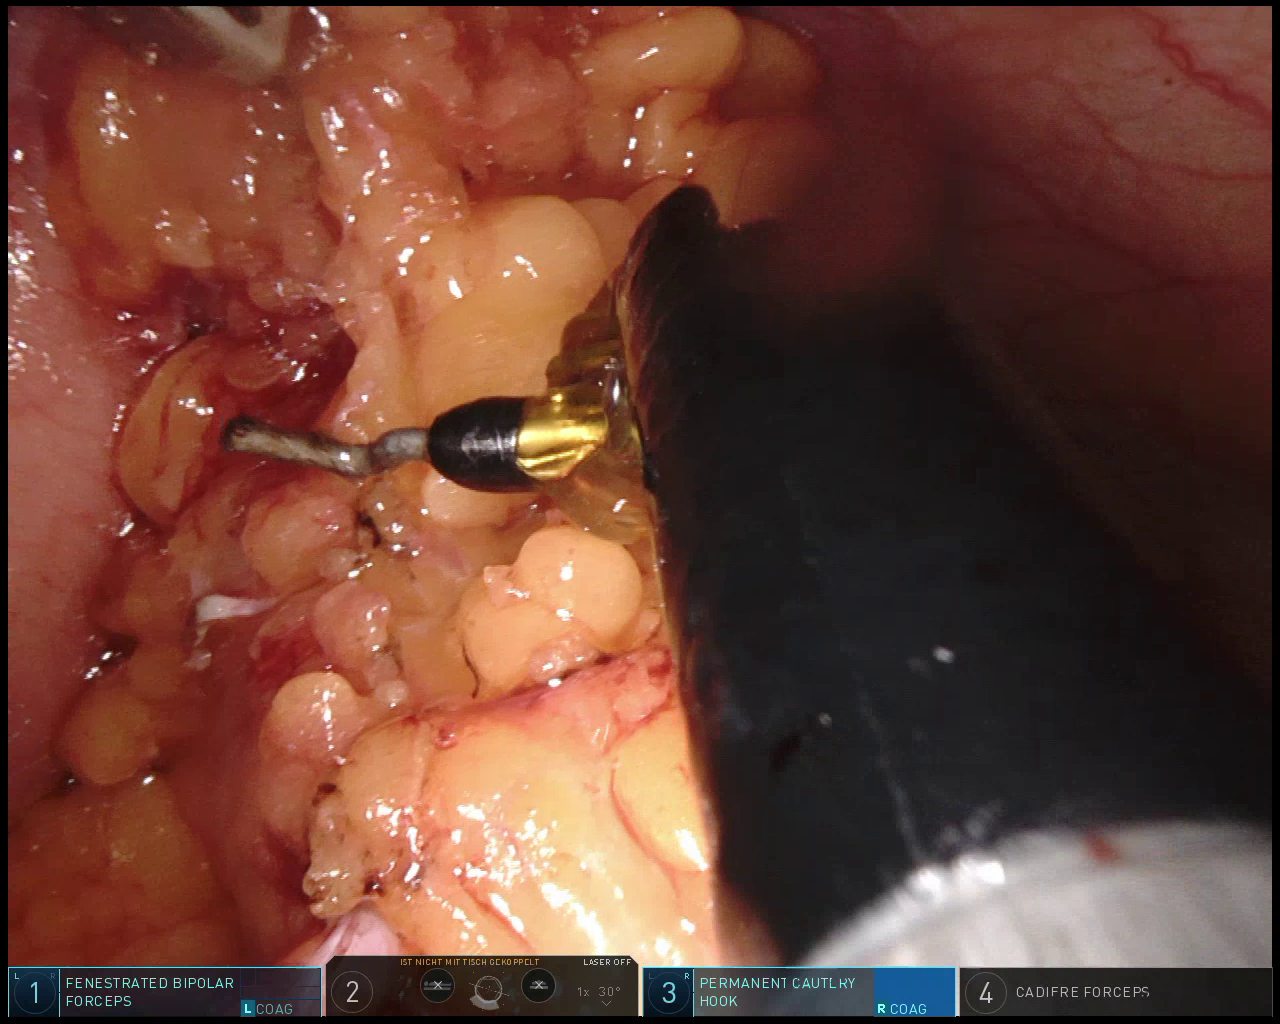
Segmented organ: stomach
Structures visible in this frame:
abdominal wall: yes
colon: yes
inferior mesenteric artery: no
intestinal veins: no
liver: no
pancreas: no
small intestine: no
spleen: no
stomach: yes
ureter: no
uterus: no
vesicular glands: no